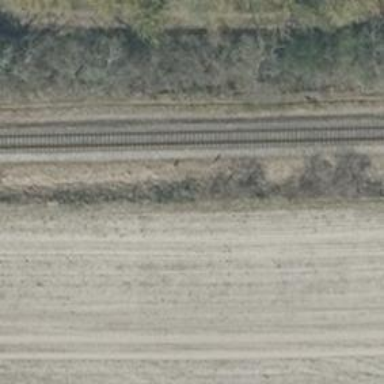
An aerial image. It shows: Railway milestone.